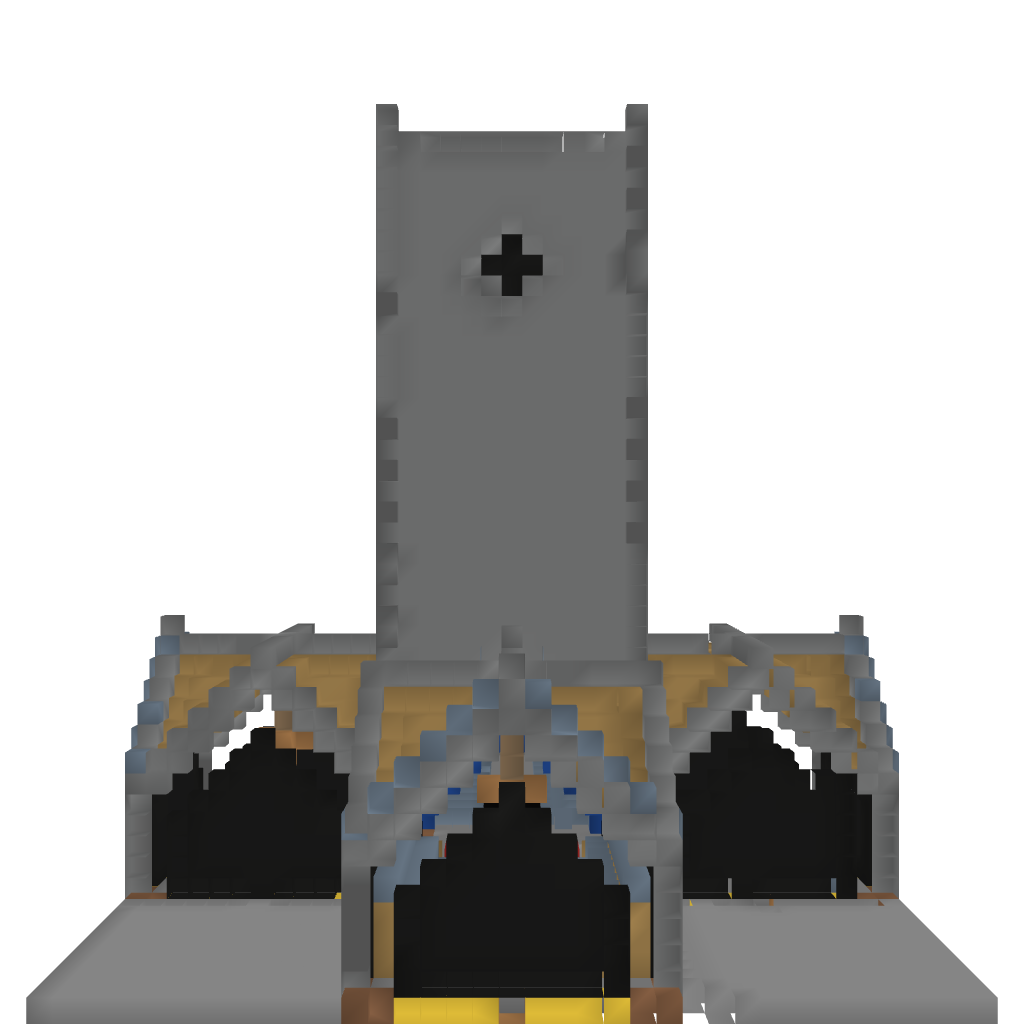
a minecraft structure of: A simplistic church